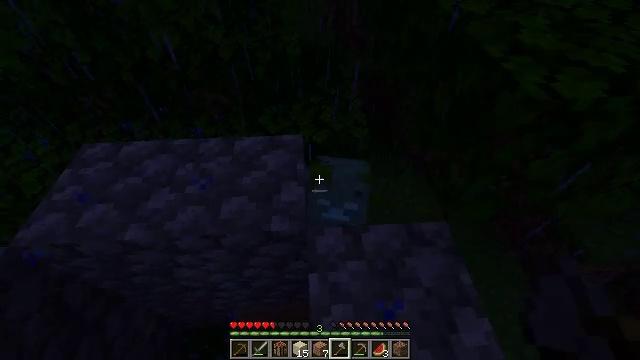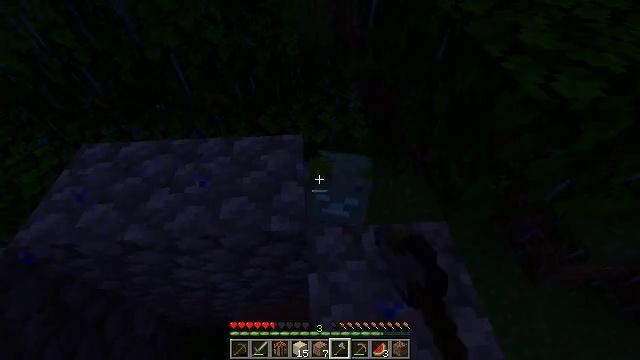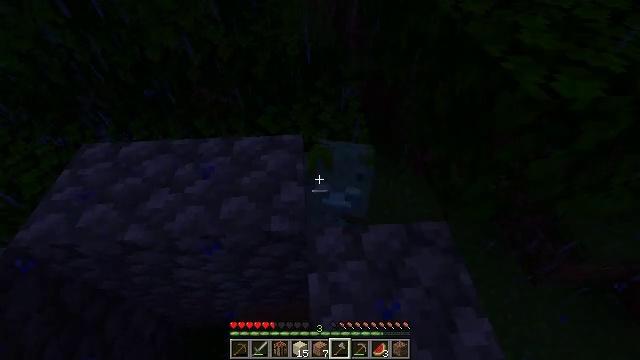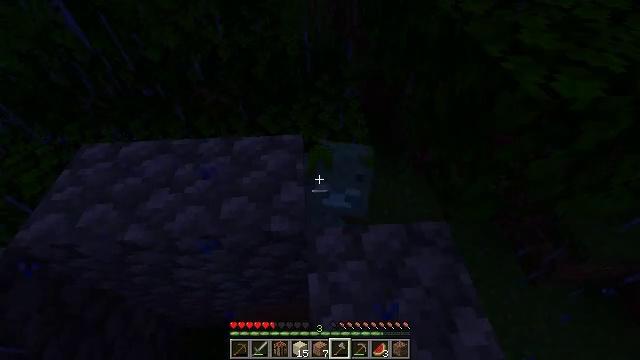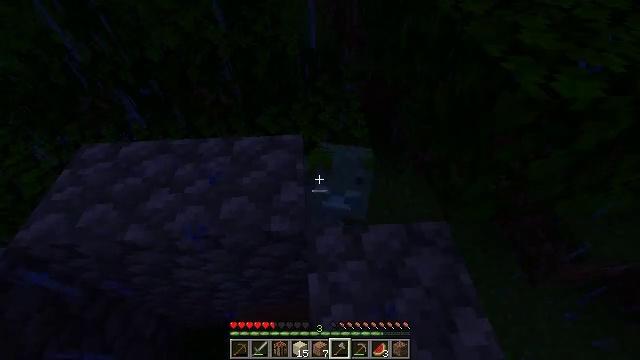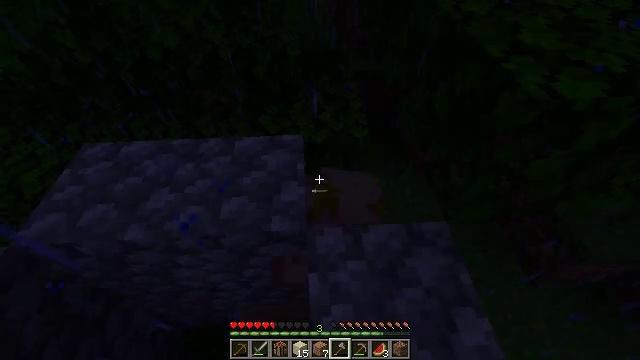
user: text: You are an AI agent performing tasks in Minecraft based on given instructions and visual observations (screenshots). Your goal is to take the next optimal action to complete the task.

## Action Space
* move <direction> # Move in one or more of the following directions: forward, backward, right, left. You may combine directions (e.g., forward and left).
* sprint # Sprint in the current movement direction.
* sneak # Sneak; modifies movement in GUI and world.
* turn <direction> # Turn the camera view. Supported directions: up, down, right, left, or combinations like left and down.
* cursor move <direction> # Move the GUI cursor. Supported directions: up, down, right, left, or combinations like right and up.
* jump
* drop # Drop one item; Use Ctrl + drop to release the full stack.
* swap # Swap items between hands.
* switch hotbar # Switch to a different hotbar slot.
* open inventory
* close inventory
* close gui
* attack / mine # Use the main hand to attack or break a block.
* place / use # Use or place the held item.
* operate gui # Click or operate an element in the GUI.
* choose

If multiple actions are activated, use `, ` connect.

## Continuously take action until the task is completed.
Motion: motion action
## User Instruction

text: Kill a drowned.
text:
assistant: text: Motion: attack / mine
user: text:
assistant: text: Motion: attack / mine
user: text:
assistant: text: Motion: no_op
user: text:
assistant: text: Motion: no_op
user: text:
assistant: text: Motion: no_op
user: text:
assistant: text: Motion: no_op